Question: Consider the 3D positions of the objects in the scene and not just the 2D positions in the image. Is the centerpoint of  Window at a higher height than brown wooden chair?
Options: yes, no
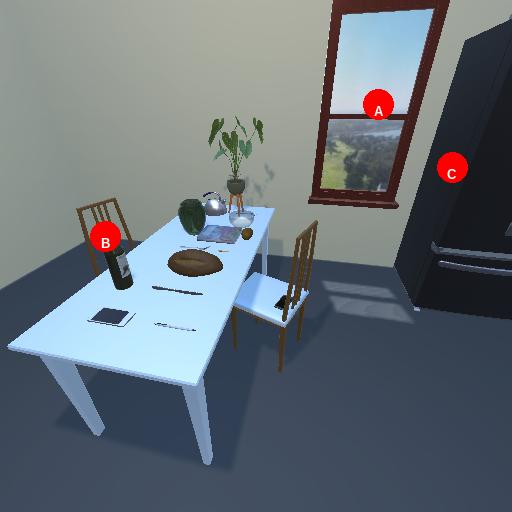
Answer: yes